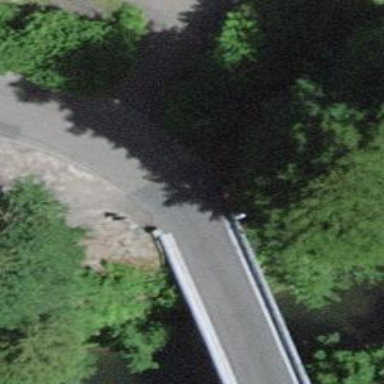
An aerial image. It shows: Tertiary road on bridge with asphalt surface.